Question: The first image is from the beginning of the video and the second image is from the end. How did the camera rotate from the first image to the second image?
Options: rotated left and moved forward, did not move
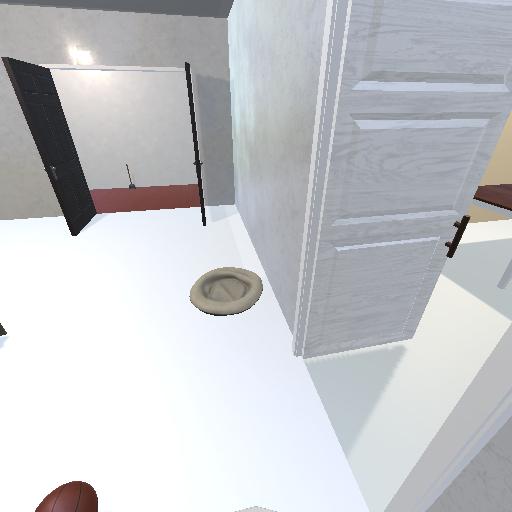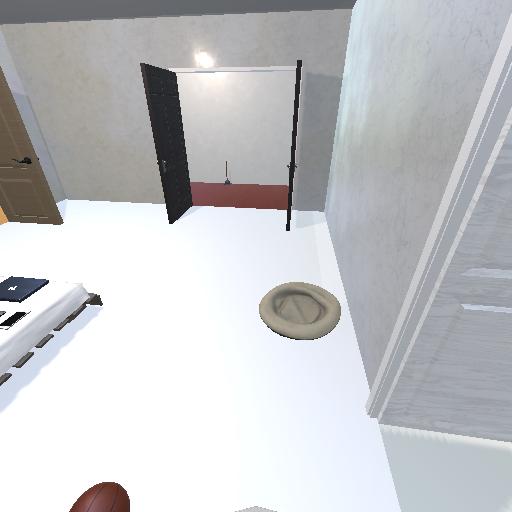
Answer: rotated left and moved forward